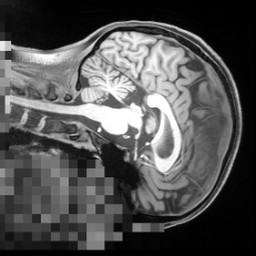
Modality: T1w
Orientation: sagittal
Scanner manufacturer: siemens
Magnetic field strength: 3 T
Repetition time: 2.55 s